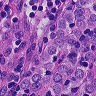
Metastatic tissue present: yes